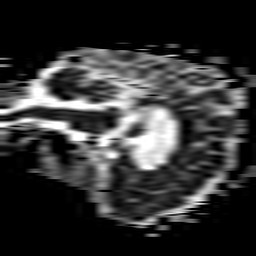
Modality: ADC
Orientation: sagittal
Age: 70
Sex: female
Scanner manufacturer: philips
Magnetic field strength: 3 T
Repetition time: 3.336 s
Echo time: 0.076 s